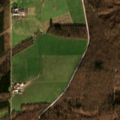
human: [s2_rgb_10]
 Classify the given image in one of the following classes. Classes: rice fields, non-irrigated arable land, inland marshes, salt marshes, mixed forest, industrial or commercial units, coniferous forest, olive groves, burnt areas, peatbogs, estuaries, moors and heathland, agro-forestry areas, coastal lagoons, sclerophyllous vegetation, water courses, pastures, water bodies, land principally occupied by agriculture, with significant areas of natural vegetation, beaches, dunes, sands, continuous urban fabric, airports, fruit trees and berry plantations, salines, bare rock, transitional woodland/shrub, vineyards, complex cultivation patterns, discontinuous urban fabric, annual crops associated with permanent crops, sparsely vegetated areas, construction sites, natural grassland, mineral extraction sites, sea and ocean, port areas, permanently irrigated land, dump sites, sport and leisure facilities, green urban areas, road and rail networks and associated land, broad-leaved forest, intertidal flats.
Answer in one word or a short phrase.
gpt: complex cultivation patterns, broad-leaved forest